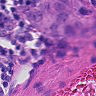
Metastatic tissue present: yes